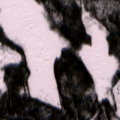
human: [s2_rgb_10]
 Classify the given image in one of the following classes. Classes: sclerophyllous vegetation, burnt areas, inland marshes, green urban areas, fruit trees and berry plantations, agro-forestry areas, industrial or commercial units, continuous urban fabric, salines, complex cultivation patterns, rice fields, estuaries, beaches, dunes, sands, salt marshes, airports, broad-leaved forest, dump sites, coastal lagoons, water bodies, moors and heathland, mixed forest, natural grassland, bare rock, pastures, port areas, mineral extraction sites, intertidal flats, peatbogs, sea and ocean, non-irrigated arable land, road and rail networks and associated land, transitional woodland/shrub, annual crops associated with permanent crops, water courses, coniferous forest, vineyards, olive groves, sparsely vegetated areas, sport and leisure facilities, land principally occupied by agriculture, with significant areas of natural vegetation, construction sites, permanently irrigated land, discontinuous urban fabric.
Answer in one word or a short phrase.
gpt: coniferous forest, mixed forest, transitional woodland/shrub, peatbogs